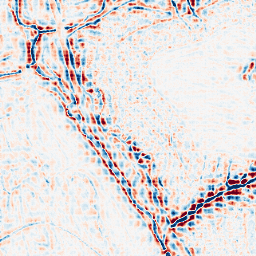
Category: wavelet
Decomposition family: wavelet_dwt
Decomposition parameters: wavelet: db8
level: 3
Upsampling method: sinc_hamming
Upsampling parameters: scale: 4
kernel_size: 4
Upsampling scale: 4